Question: Given the first 8 numbers in the nine-square grid, calculate the smallest positive integer such that the sum of this number plus all previous numbers is an integer multiple of 20
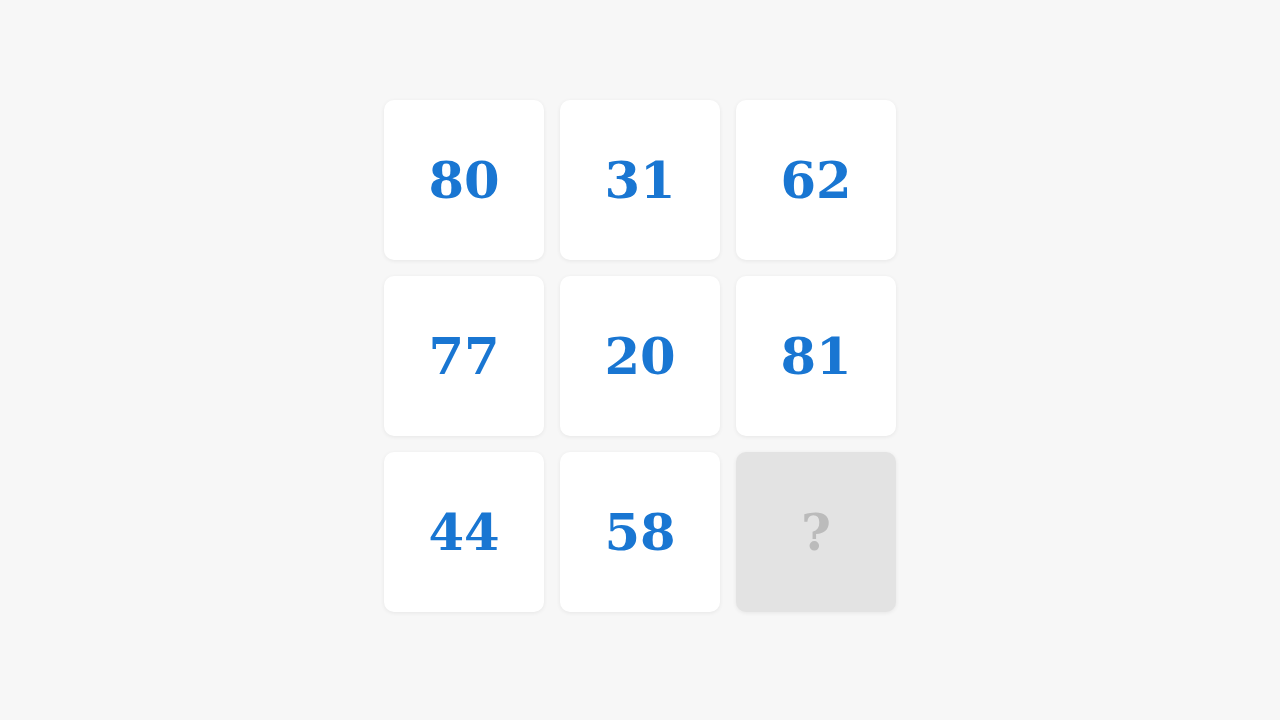
Answer: 7